Interaction volume radius: 10 \u00c5
Interaction volume height: 15 \u00c5
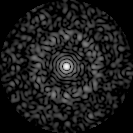
Disorder parameter: 0.8568